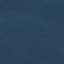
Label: SeaLake